Question: I'm working with American Community Survey (ACS) 1-year estimates for a specific location over several years. For example, I'm trying to plot how the proportion of men and women riding a bike to work changes over time. From the ACS, I get estimates and standard error, which I can then use to calculate the upper and lower bounds of the estimates.
So the simplified data structure in wide format is like this:
'''
| Year | EstimateM | MaxM | MinM | EstimateF | MaxF | MinF |
|------|-----------|------|------|-----------|------|------|
| 2005 | 3.0 | 3.5 | 2.5 | 2.0 | 2.3 | 1.7 |
| 2006 | 3.1 | 3.5 | 2.6 | 2.0 | 2.3 | 1.7 |
| 2007 | 5.0 | 4.2 | 5.8 | 2.5 | 3.0 | 2.0 |
| ... | ... | ... | ... | ... | ... | ... |
'''
If I only wanted to plot the estimates, I'd 'melt' the data with only the two 'Estimate' variables as 'measure.vars'
'''
GenderModeCombined_long <- melt(GenderModeCombined,
id = "Year",
measure.vars = c("EstimateM",
"EstimateF")
'''
The long data can then be easily plotted with 'ggplot2'
'''
ggplot(data=GenderModeCombined_long,
aes(x=year, y=value, colour=variable)) +
geom_point() +
geom_line()
'''
This produces a graph like so

(sorry, don't have enough rep to post images)
Where I'm stuck is how to add error bars to the two estimate graphs. I could add them as 'measure vars' to the melted dataset, but then how do I tell ggplot what should be plotted as values and what as error bars? Do I have to create a separate data frame with just the min/max data and then load that separately?
'''
geom_errorbar(data = errordataMmax, aes(ymax = ??, ymin = ??))
'''
I have the feeling that I'm somehow approaching this the wrong way and/or have my data set up the wrong way.
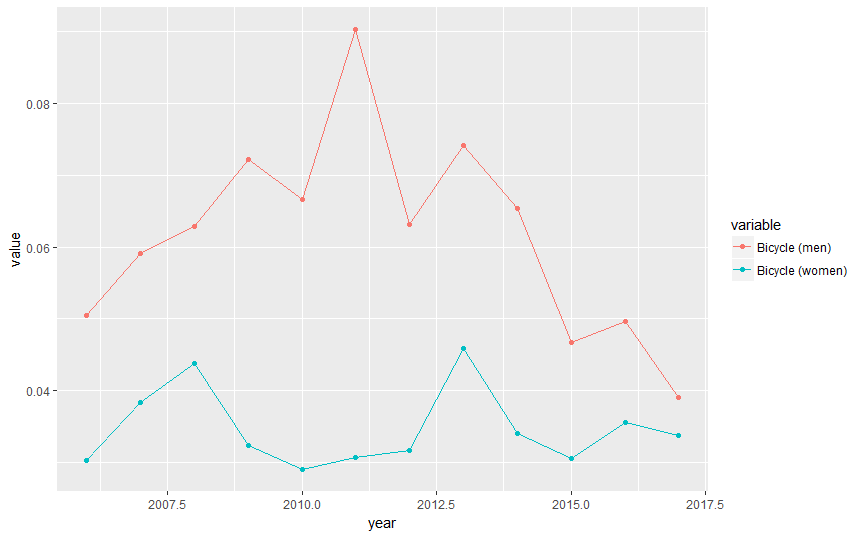
Answer: Welcome to SO. The problem here is that you have three "explicit" variables (Estimate,
Min and Max) and an "implicit" one (gender) which is coded in column names. A way to solve this is to make "gender" an explicit grouping variable. After you go to long format, create a "gender" variable, remove the indication of gender from the key column (variable) and then go back to wide format.
Something like this would work:
'''
library(ggplot2)
library(dplyr)
library(tidyr)
library(tibble)
GenderModeCombined <- tibble::tribble(
~Year, ~EstimateM, ~MaxM, ~MinM, ~EstimateF, ~MaxF, ~MinF,
2005, 3.0, 3.5, 2.5, 2.0, 2.3, 1.7,
2006, 3.1, 3.5, 2.6, 2.0, 2.3, 1.7,
2007, 5.0, 4.2, 5.8, 2.5, 3.0, 2.0
)
GenderModeCombined.long <- GenderModeCombined %>%
# switch to long format
tidyr::gather(variable, value, -Year, factor_key = TRUE) %>%
# add a gender variable
dplyr::mutate(gender = stringr::str_sub(variable, -1)) %>%
# remove gender indication from the key column 'variable'
dplyr::mutate(variable = stringr::str_sub(variable, end = -2)) %>%
# back to wide format
tidyr::spread(variable, value)
GenderModeCombined.long
#> # A tibble: 6 x 5
#> Year gender Estimate Max Min
#> <dbl> <chr> <dbl> <dbl> <dbl>
#> 1 2005 F 2 2.3 1.7
#> 2 2005 M 3 3.5 2.5
#> 3 2006 F 2 2.3 1.7
#> 4 2006 M 3.1 3.5 2.6
#> 5 2007 F 2.5 3 2
#> 6 2007 M 5 4.2 5.8
ggplot(data=GenderModeCombined.long,
aes(x=Year, y=Estimate,colour = gender)) +
geom_point() +
geom_line() +
geom_errorbar(aes(ymax = Max, ymin = Min))
'''

<URL>